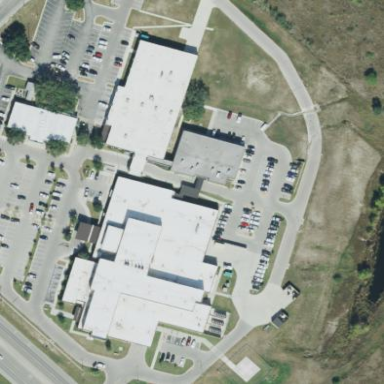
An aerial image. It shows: Hospital providing healthcare services.